高三 · 度量几何学
如图, 已知 $\odot \mathrm{O}$ 的割线 $\mathrm{PAB}$ 交 $\odot \mathrm{O}$ 于点 $\mathrm{A}$ 和点 $\mathrm{B}, \mathrm{PA}=6 \mathrm{~cm}, \mathrm{AB}=8 \mathrm{~cm}, \mathrm{PO}=10.9 \mathrm{~cm}$, 求 $\odot \mathrm{O}$的半径.

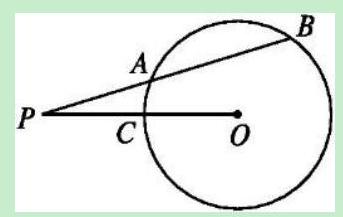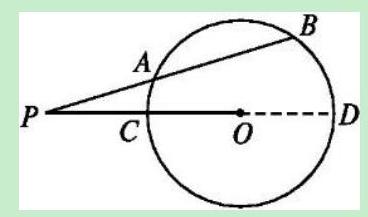
答案: 解答：如图, 将 $\mathrm{PO}$ 延长交 $\odot \mathrm{O}$ 于 $\mathrm{D}$.

根据割线定理,可得 P